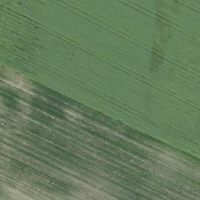
EUNIS habitat code: 52
Species observed at this site:
Calliptamus italicus